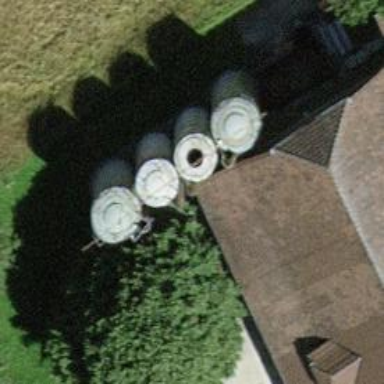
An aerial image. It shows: Silo.